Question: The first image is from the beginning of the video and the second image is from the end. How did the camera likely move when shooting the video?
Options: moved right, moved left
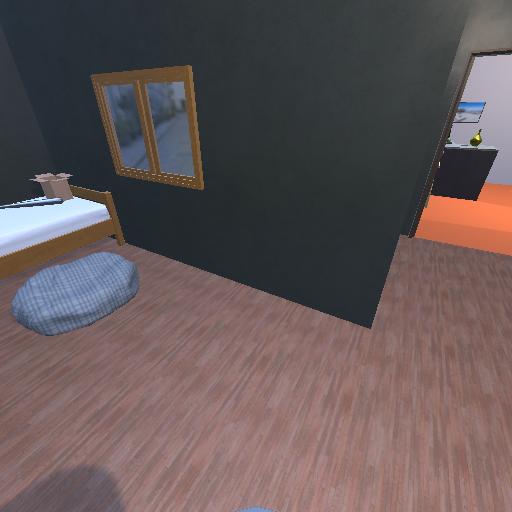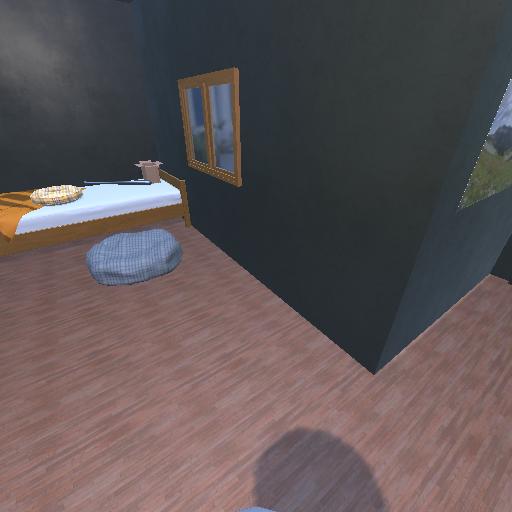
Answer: moved right